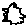
Label: bird